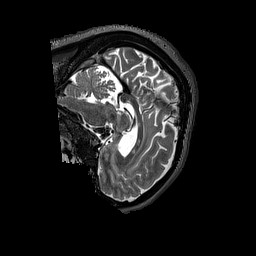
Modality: T2w
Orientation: sagittal
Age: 62
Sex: female
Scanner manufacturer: siemens
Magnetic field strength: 3 T
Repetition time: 3.2 s
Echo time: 0.567 s